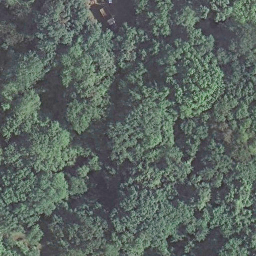
Label: forest